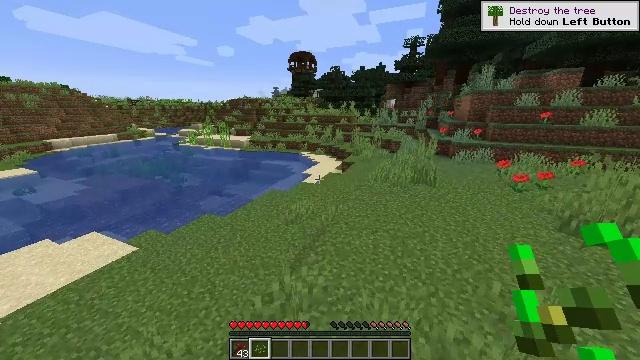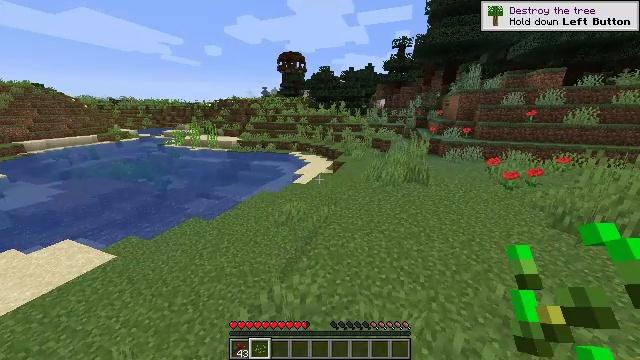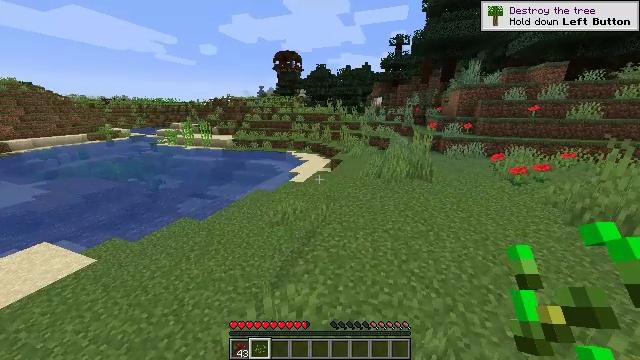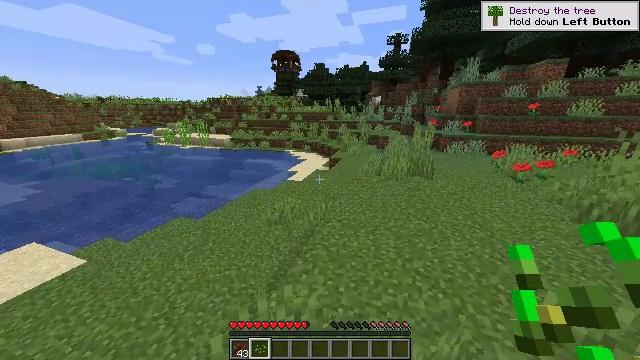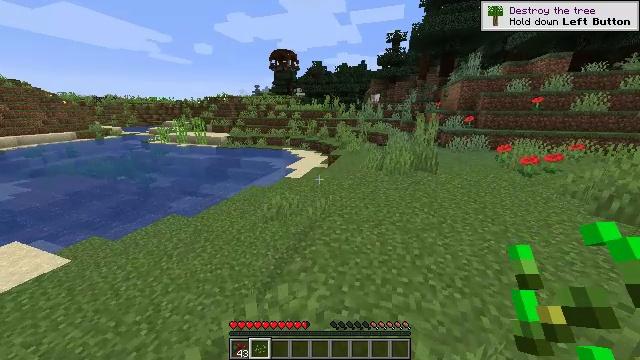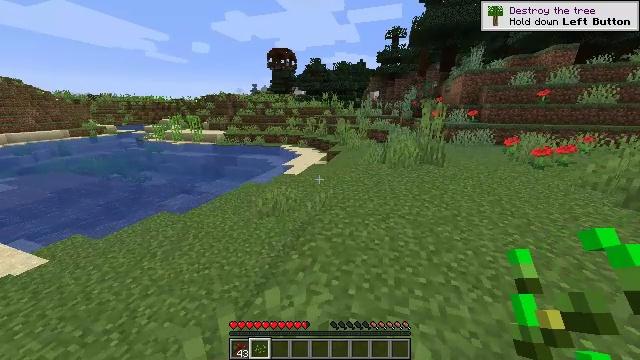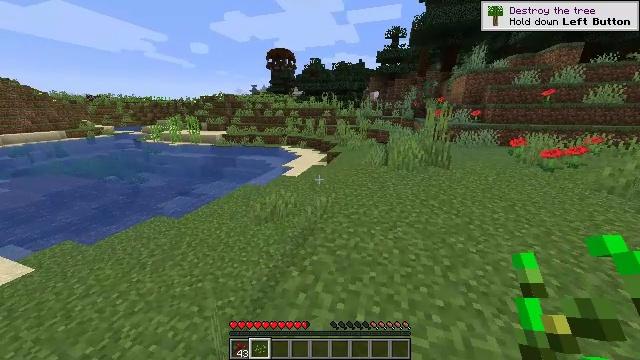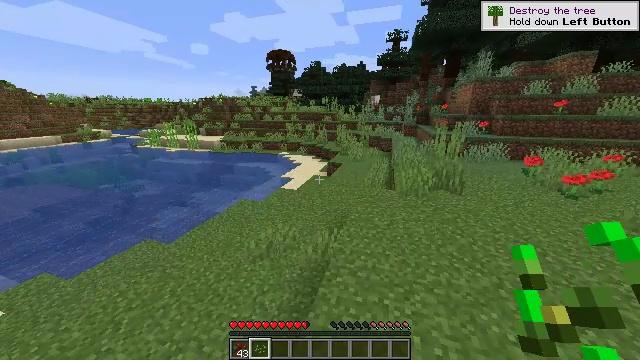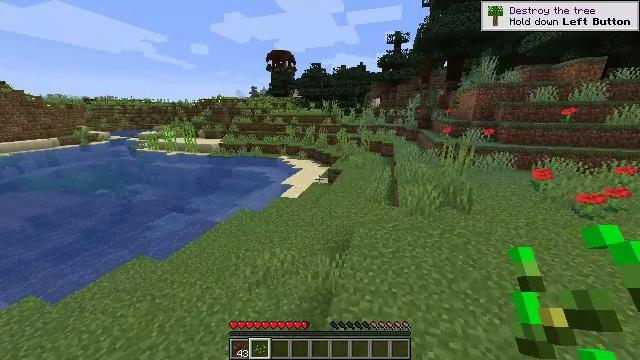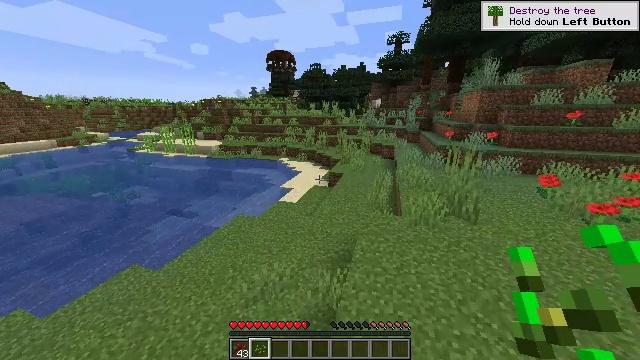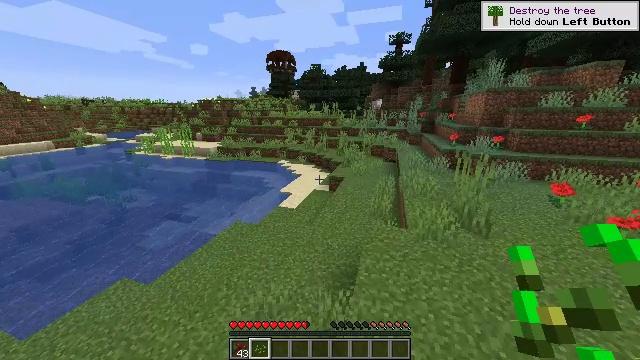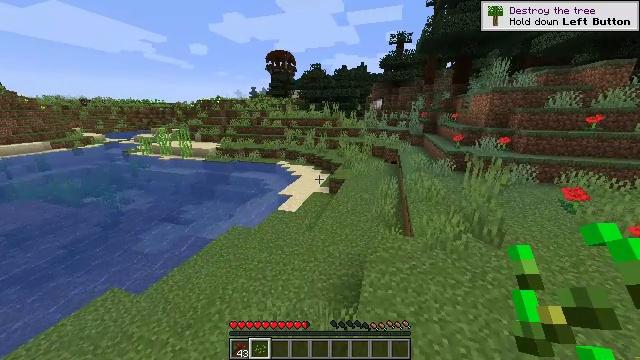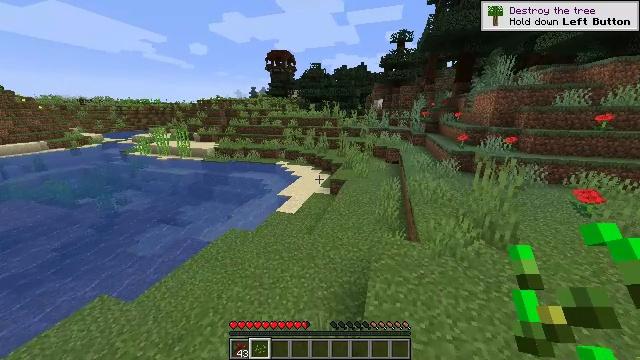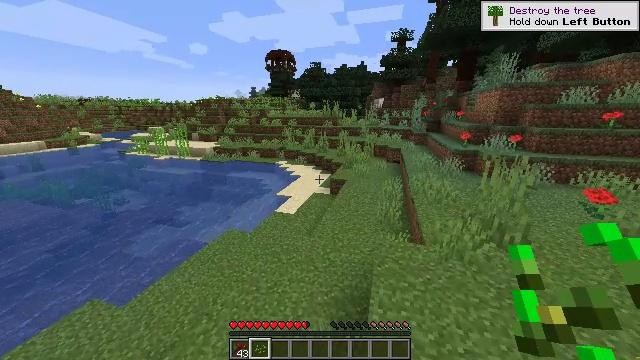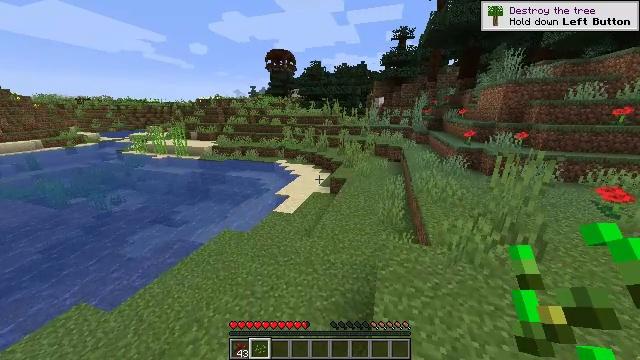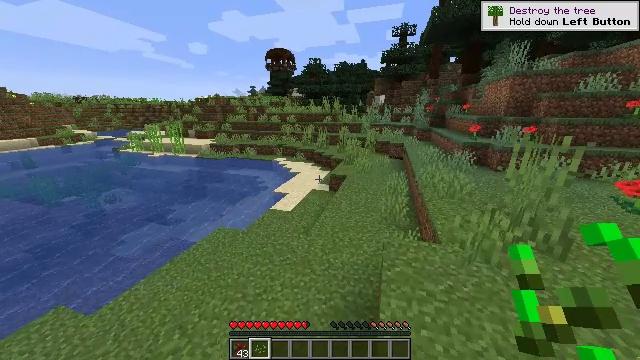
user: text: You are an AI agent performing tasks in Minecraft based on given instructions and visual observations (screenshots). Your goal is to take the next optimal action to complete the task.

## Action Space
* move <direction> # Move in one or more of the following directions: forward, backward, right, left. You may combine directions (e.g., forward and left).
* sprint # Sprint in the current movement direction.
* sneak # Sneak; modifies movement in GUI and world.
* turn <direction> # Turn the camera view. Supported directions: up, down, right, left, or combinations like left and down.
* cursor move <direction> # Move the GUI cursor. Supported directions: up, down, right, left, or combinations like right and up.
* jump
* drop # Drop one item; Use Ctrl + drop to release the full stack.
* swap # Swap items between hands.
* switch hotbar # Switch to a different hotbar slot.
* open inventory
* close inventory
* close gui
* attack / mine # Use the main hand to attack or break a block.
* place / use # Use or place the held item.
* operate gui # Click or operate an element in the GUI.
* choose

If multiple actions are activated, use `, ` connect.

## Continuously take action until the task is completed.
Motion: motion action
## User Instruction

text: Clear the sweet berry bush to collect the sweet berries.
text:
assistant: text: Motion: move forward, sprint, turn right, jump
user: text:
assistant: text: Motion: move forward, sprint, jump
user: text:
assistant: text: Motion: move forward, sprint, jump
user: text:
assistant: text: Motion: move forward, sprint, jump
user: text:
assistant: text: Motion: move forward, sprint, jump
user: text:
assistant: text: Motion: move forward, sprint, jump
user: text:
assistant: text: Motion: move forward, sprint, jump
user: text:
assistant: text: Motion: move forward, sprint, jump
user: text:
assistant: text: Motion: move forward, sprint, jump
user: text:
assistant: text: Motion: move forward, sprint, jump
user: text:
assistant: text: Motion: move forward, sprint, jump
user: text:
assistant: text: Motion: move forward, sprint, jump
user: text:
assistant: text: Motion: move forward and move right, sprint, jump
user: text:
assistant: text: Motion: move forward and move right, sprint, jump
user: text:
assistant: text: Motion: move forward and move right, sprint, jump
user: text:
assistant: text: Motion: move forward and move right, sprint, jump
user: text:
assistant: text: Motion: move forward and move right, sprint, jump
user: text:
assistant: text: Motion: move forward and move right, sprint, jump
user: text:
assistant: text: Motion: move forward and move right, sprint, jump
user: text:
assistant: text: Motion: move forward and move right, sprint, jump
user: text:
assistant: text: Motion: move forward and move right, sprint, jump
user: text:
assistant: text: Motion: move forward and move right, sprint, jump
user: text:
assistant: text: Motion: move forward and move right, sprint, jump
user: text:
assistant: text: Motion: move forward and move right, sprint, jump
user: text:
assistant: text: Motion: move forward, sprint, jump
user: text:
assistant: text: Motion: move forward, sprint, jump
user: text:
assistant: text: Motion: move forward, sprint, jump
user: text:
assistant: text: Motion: move forward, sprint, jump
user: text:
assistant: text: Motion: move forward, sprint, jump
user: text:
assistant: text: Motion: move forward, sprint, jump